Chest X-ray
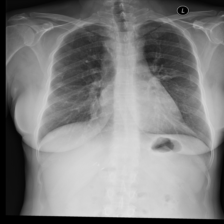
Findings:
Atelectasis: negative
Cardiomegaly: negative
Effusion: negative
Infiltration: positive
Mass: negative
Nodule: negative
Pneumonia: positive
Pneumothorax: negative
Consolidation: negative
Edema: negative
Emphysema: negative
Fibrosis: negative
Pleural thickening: negative
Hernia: negative